Question: I think the bug's pretty self-explanatory, so I'll just post the code and a screenie of what happens
'''
'''
Created on Oct 29, 2012
@author: pipsqueaker
'''
import pygame, sys, random
from pygame.locals import *
frapsClock = pygame.time.Clock()
class Alien:
def __init__(self, arg1, arg2):
self.x = arg1
self.y = arg2
def move(self, craftx, crafty):
if self.x < craftx:
self.x += 1
elif self.x > craftx:
self.x -= 1
if self.y < crafty:
self.y += 1
elif self.y > crafty:
self.y -= 1
class PlayShip():
def __init__(self, ag1, ag2):
self.x = ag1
self.y = ag2
class mainLopp():
Board = pygame.display.set_mode((650, 500))
pygame.display.set_caption("This")
pygame.init()
player = PlayShip(random.randrange(1, 650), random.randrange(1, 500))
alienList = [Alien(random.randrange(1, 650), random.randrange(1, 500))]
while True:
pygame.draw.rect(Board, (0, 0, 255), (player.x, player.y, 12, 12))
for currAlien in alienList:
currAlien.move(player.x, player.y)
pygame.draw.rect(Board, (255, 0, 0), (currAlien.x, currAlien.y, 16, 16))
for event in pygame.event.get():
if event.type == QUIT:
print(alienList)
pygame.quit()
sys.exit()
pygame.display.update()
frapsClock.tick(100)
'''
the move() method is supposed to (over time) move the alien (red) to the player (blue). But when that code runs, this happens
It isnt supposed to be continuous like that. Which begs the question, how do I fix it?
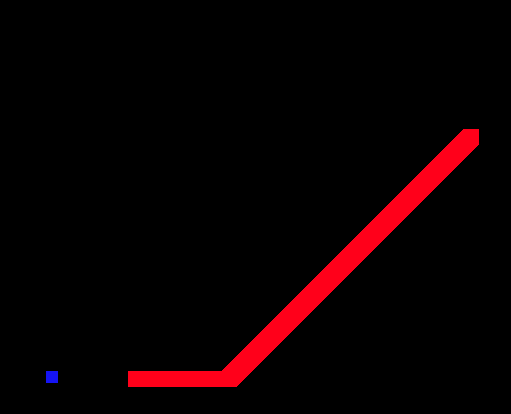
Answer: A quick fix:
Precreate a color before your main loop:
'''
black = pygame.Color('black')
'''
and in your main loop:
'''
while True:
Board.fill(black)
pygame.draw.rect(Board, (0, 0, 255), (player.x, player.y, 12, 12))
'''
This will paint black over the entire screen, effectively erasing everything.
This is OKAY because you re-draw everything again immediately after erasing it.
In more advanced drawing code, instead of filling the screen (which can be slow), you would:
- - -